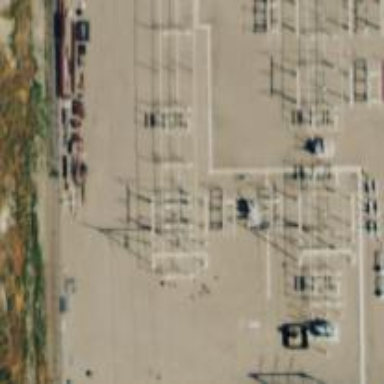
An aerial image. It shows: Switch for power supply.